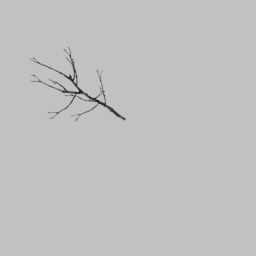
Label: nature